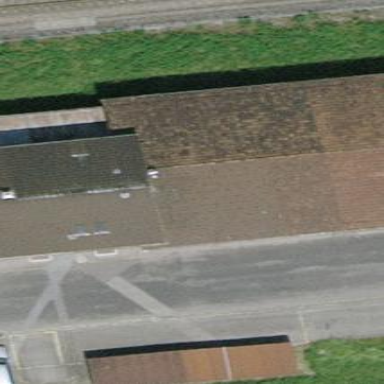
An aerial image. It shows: Train station building.